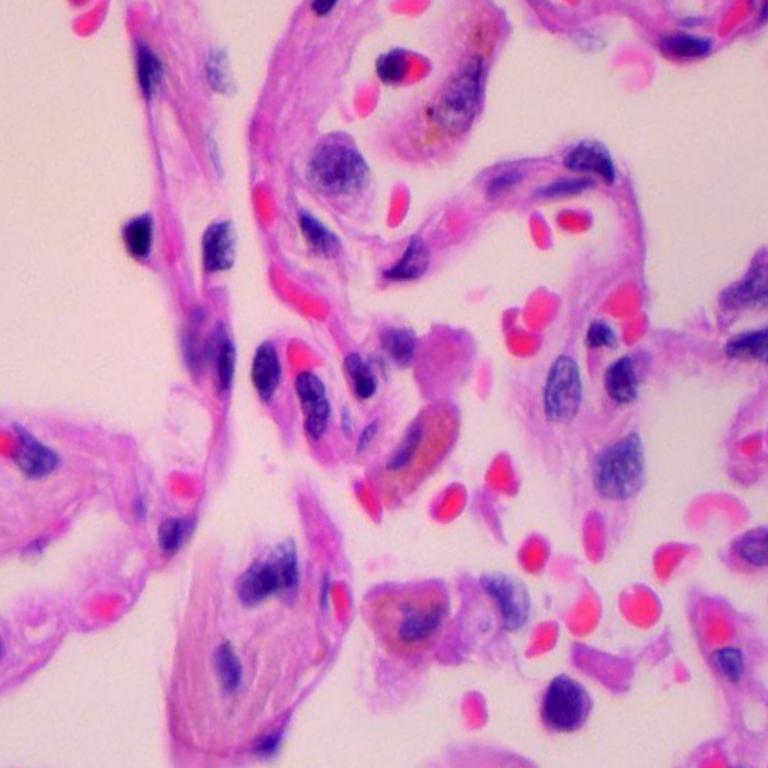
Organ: lung
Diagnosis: benign